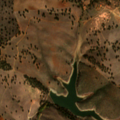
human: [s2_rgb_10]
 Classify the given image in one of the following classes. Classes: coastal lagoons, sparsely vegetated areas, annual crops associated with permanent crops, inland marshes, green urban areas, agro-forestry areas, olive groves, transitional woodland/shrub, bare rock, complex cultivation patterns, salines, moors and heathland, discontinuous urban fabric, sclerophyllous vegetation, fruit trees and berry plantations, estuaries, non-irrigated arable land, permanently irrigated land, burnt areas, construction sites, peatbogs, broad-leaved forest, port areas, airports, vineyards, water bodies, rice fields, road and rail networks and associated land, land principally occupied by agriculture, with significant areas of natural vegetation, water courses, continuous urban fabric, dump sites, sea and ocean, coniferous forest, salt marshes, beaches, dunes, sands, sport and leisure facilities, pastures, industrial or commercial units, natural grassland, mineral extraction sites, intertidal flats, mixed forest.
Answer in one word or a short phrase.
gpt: non-irrigated arable land, olive groves, pastures, agro-forestry areas